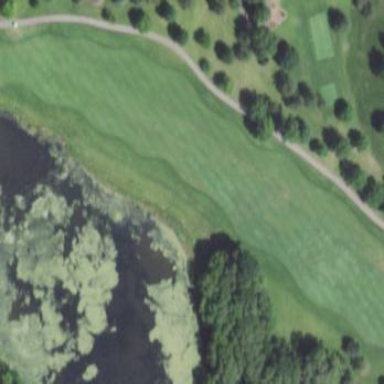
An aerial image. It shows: Golf fairway surrounded by grass.